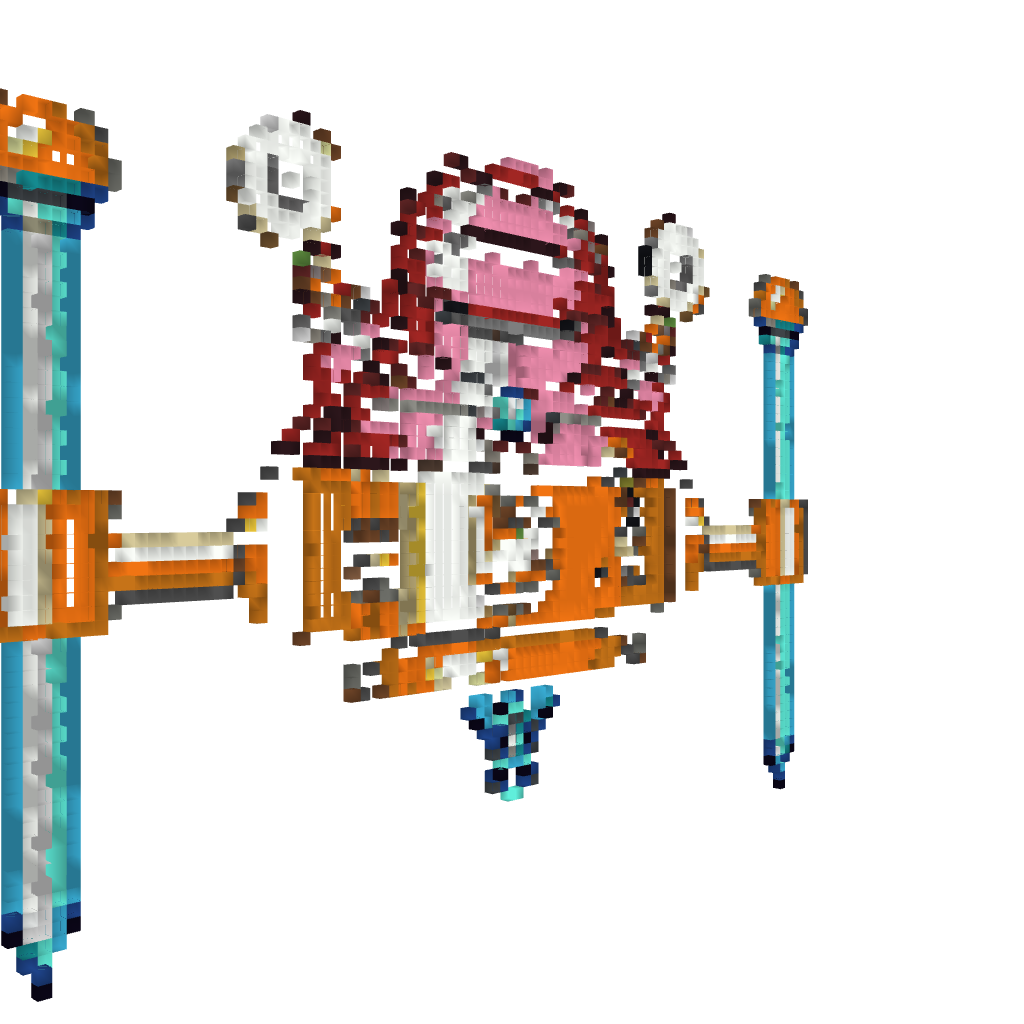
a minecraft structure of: Wily Machine #3 (ErnieCIII)